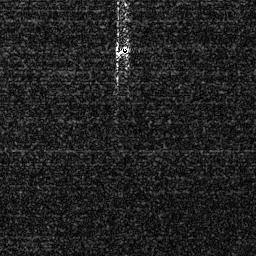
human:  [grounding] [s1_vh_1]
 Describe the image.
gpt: In the satellite image, there is  <ref>1 small ship </ref> <box>[[42, 15, 51, 24, 0]]</box> located at top.